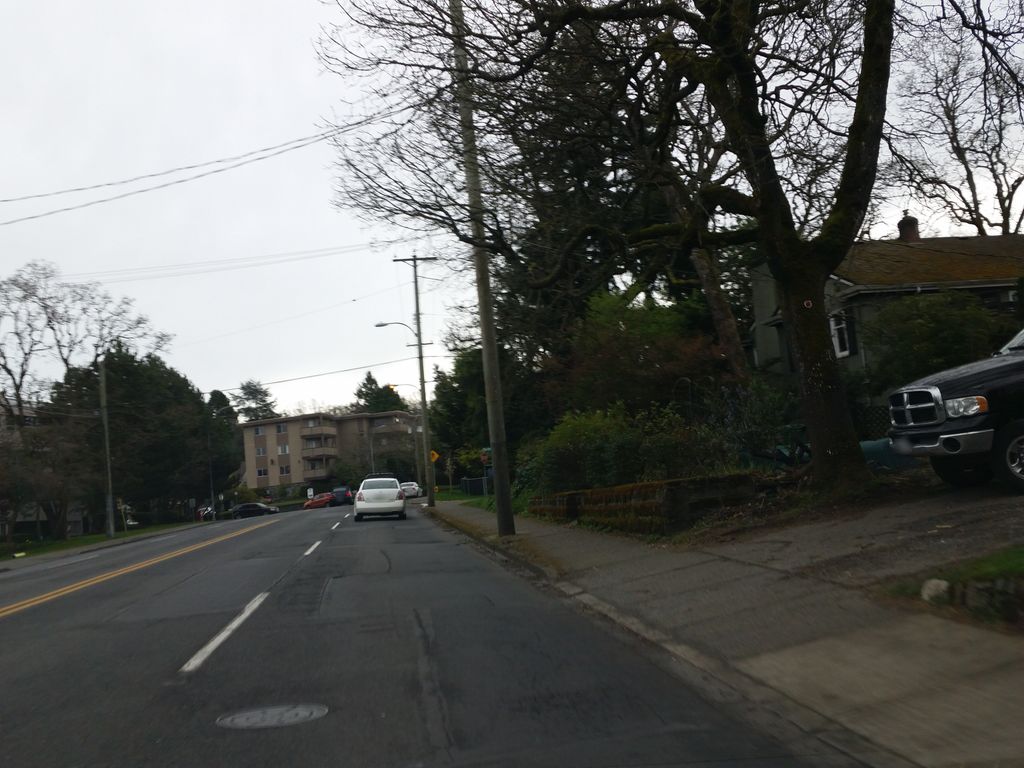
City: victoria